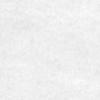
Label: no_change